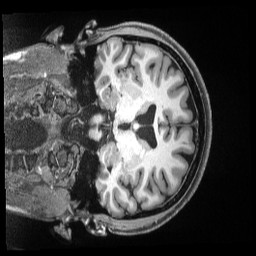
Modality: T1w
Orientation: coronal
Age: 34
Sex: female
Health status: ill
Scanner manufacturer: siemens
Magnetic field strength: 3 T
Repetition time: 2.5 s
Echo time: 0.00181 s